Question: it turned out it was a simple mistake the cells would not "sit on the bottom". However, it's an interesting question: "how to move the cells up and down." Below a brute force solution: writing your own flow layout.
I was amazed that the only way to do it is entirely subclass 'UICollectionViewFlowLayout' and write some tricky code in 'layoutAttributesForElementsInRect'.
It's possible this will help someone in the future, as there is very little example code for 'layoutAttributesForElementsInRect' around. Hope it helps.
--
It turns out was that I previously had this in my UICollectionViewController...
'''
-(void)viewDidLoad
{
[super viewDidLoad];
// the following code is very useful to, for example,
// "nudge short lists towards the middle..." - if you want the list
// to more sit in the middle of the screen, when only a few items.
cvHeight = CGRectGetHeight(self.collectionView.bounds);
[self.collectionView setContentInset:
UIEdgeInsetsMake(cvHeight * 0.175, 0, cvHeight * 0.30, 0) ]; //top,l,b,r
}
'''
of course, when I changed to a "full-view cell size" (one cell per screen), that code fails.
---
I have a simple UICollection view which is the width of an iPhone and about 250 high. The cells are the exact same size as the collection view.
The cells will not center, they always sit high. (i.e., outside the view.)

My collection view "sizes" in storyboard are all just zero. What could be the problem?
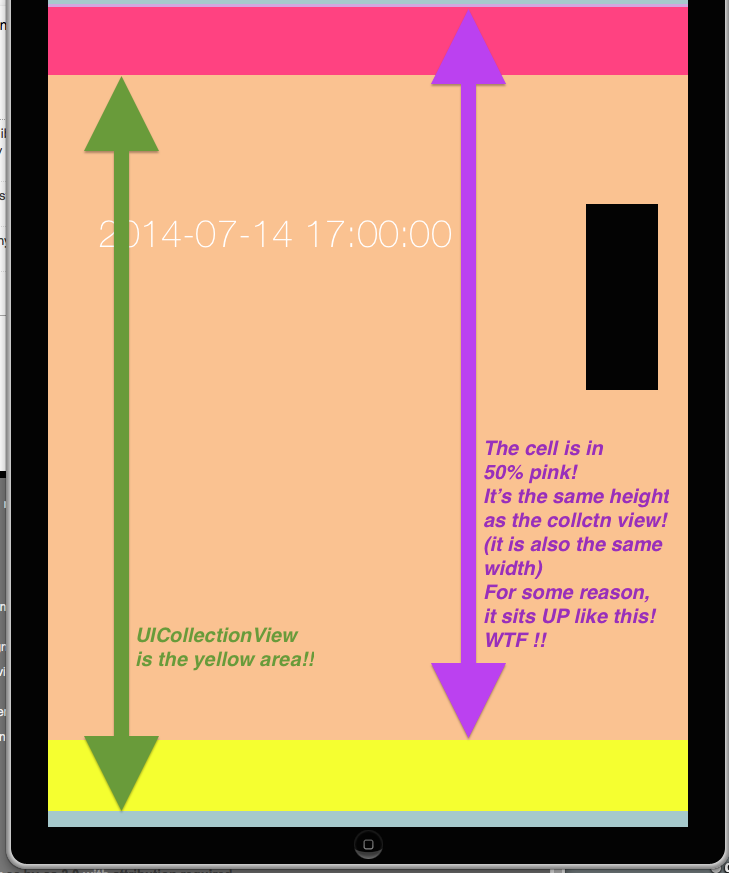
Answer: Here's one "brute force" way to solve the problem -- write your own FlowLayout!!
It works ...
'''
class SimpleFlowLayout: UICollectionViewFlowLayout {
override init() {
super.init()
initialize()
}
required init?(coder aDecoder: NSCoder) {
super.init(coder: aDecoder)
initialize()
}
func initialize() {
self.scrollDirection = .horizontal
self.minimumInteritemSpacing = 0.0
self.minimumLineSpacing = 0.0
}
override var collectionViewContentSize: CGSize {
return super.collectionViewContentSize
}
override func layoutAttributesForElements(in rect: CGRect) -> [UICollectionViewLayoutAttributes]? {
let allItems = super.layoutAttributesForElements(in: rect)
for attribute in allItems! {
print ("attribute.frame.origin.y ..... \(attribute.frame.origin.y)")
attribute.frame = CGRect(x: attribute.frame.origin.x,
y: attribute.frame.origin.y + 34,
width: attribute.frame.size.width,
height: attribute.frame.size.height)
// "go figure" ... add 34
}
return allItems;
}
'''
The way you "set" a UICollectionViewFlowLayout is basically like this...
'''
class YourFancyDisplay: UICollectionViewController {
override func viewDidLoad() {
super.viewDidLoad()
collectionView!.contentInset = UIEdgeInsetsMake(0, 0, 0, 0)
collectionView!.collectionViewLayout = SimpleFlowLayout()
...
'''